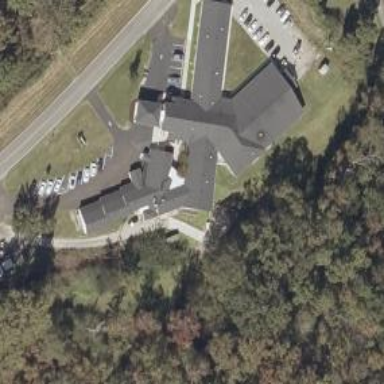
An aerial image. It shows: Nursing home.